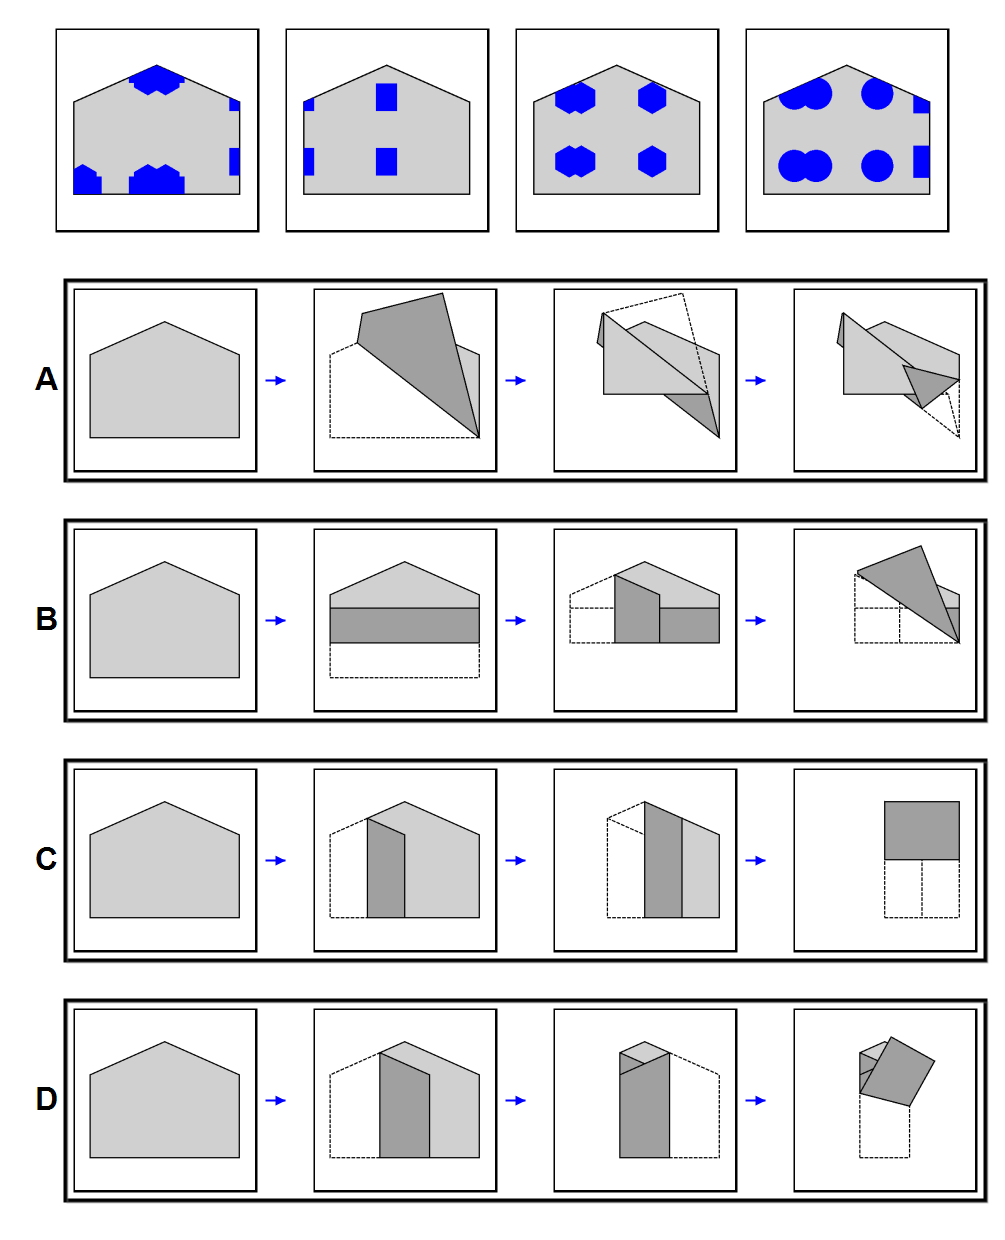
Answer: C